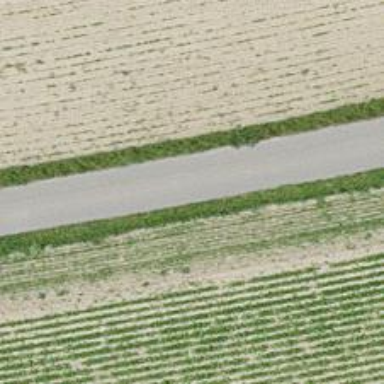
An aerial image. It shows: Well-maintained track road of grade 1.